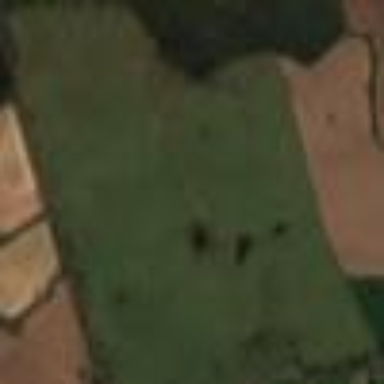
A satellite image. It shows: Pasture area which is part of farmland.